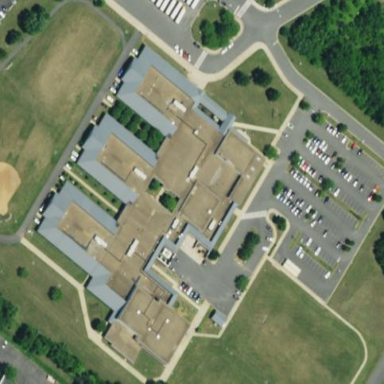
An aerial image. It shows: School.